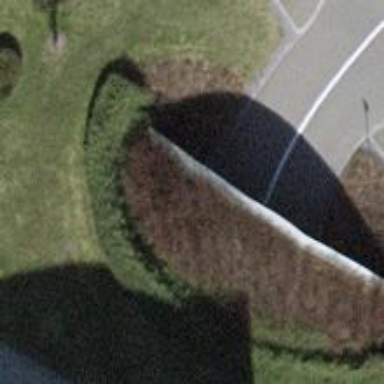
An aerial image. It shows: Entrance to parking area.